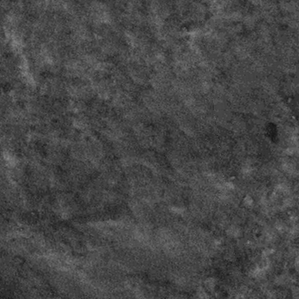
Label: frost